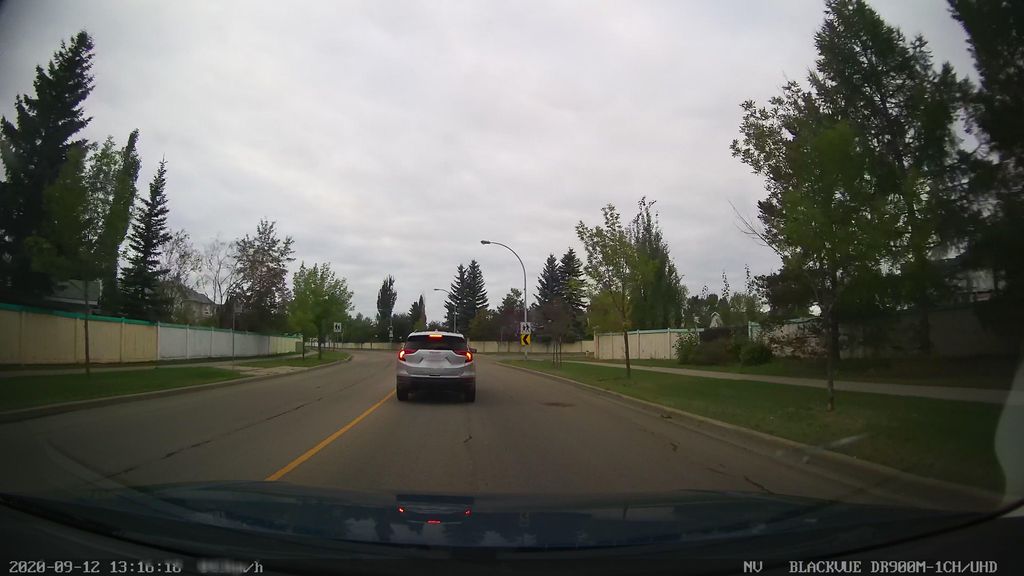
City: edmonton